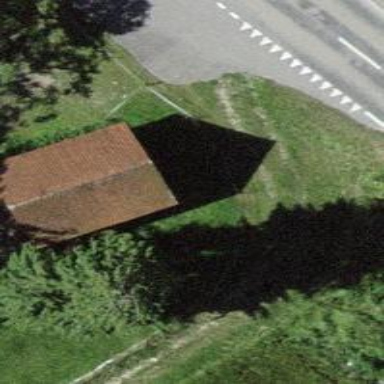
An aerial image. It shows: Rural barn.